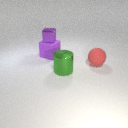
large purple rubber cube below small purple metal cube